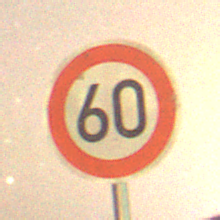
Verkehrszeichen: Geschwindigkeit60
Umgebung: Outdoor, Suburban
Tageszeit: Night
Wetter: Clear
Licht: Artificial
Jahreszeit: NotSpecified
Kontrast: MediumContrast